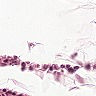
Metastatic tissue present: no